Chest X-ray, PA view. Patient: 47 years old, sex F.
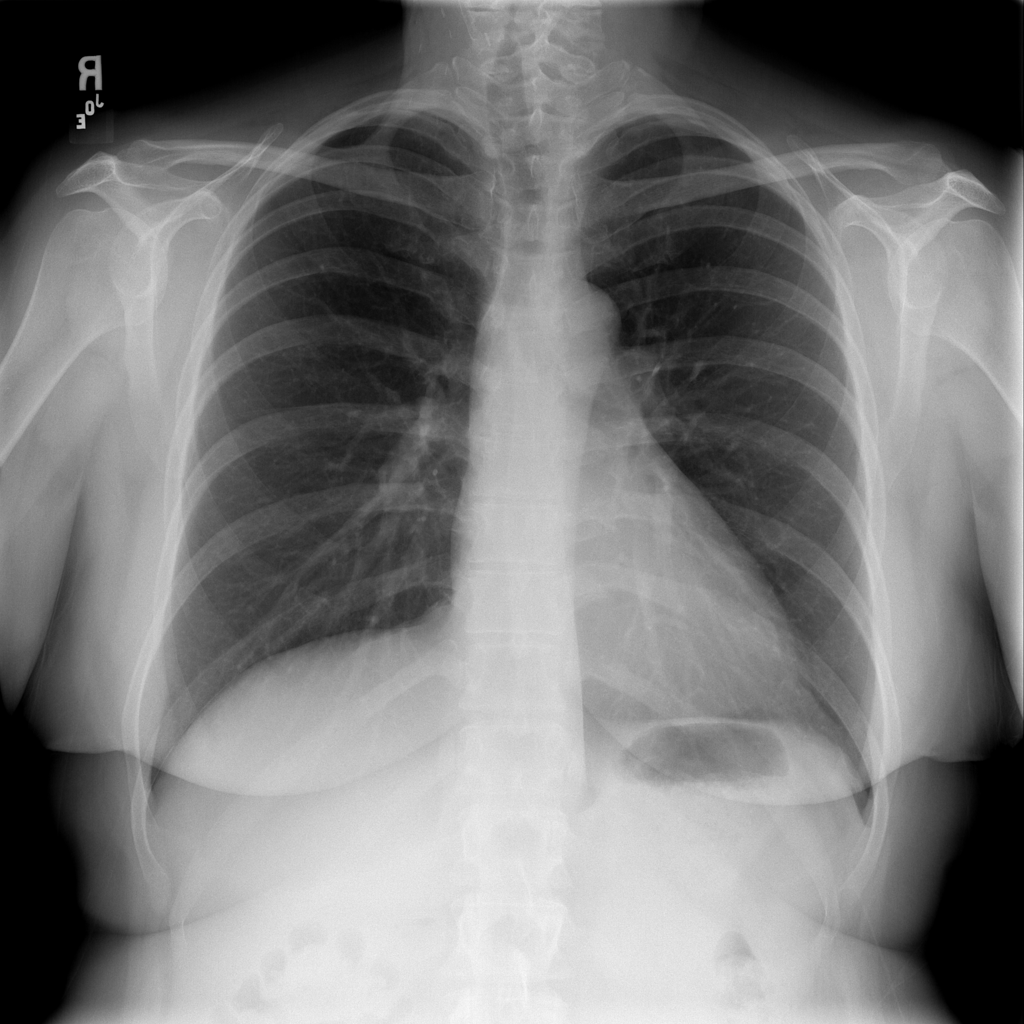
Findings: No Finding